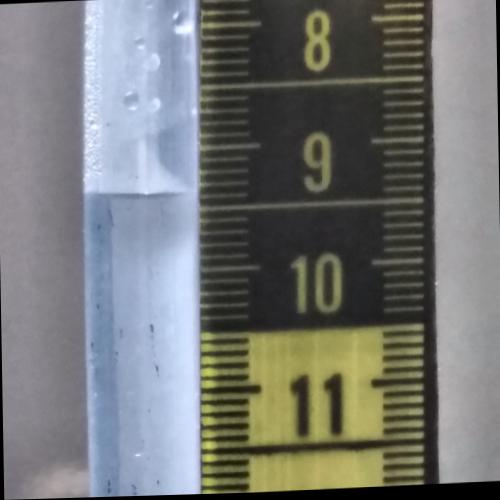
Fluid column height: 9.4 cm